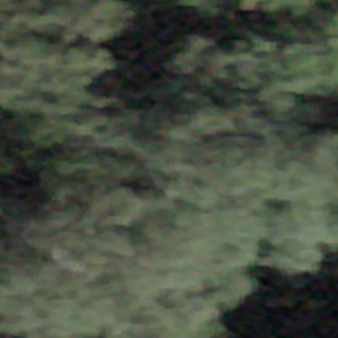
Label: other